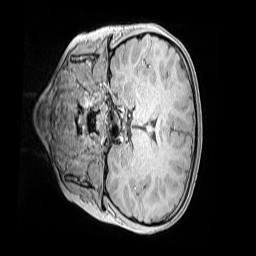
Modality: MP2RAGE
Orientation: coronal
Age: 9
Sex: female
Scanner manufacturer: siemens
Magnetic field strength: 3 T
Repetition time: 4 s
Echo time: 0.00299 s